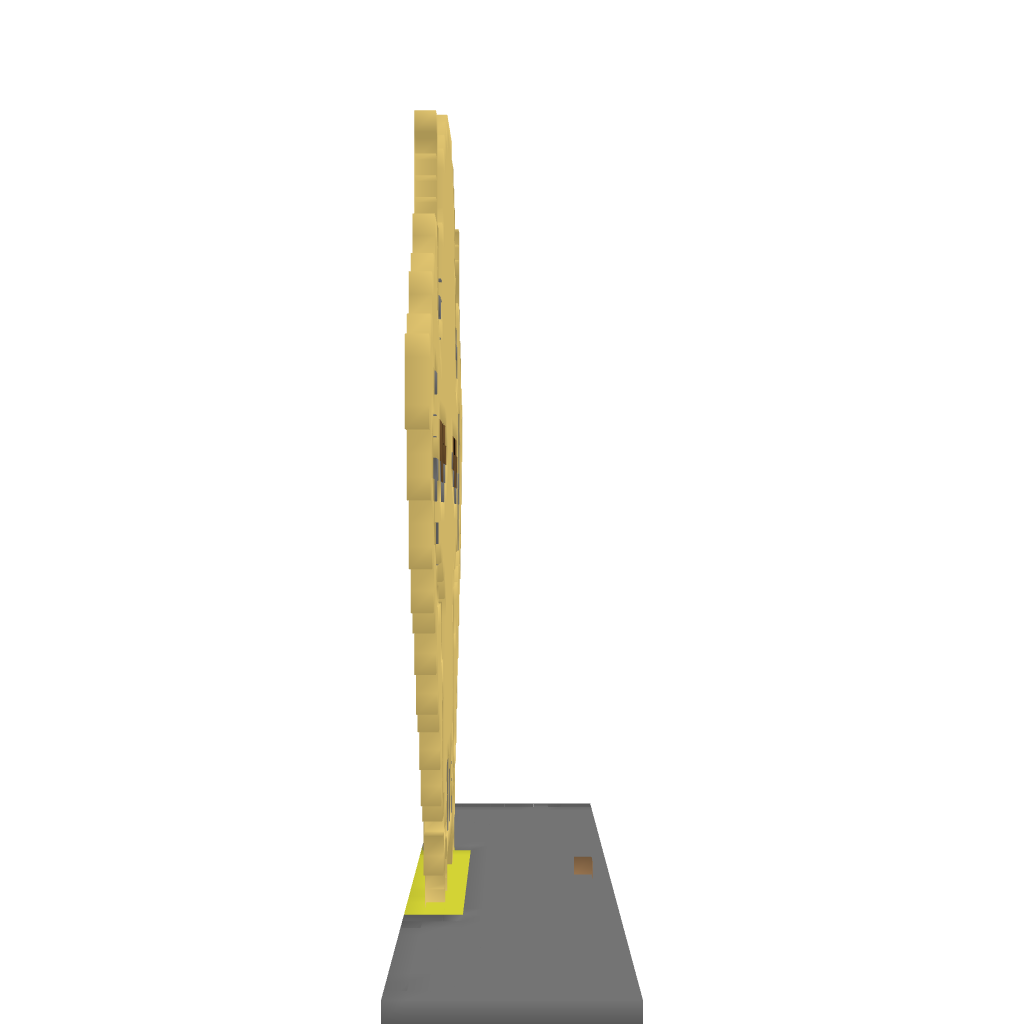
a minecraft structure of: General Grievous bad low quality